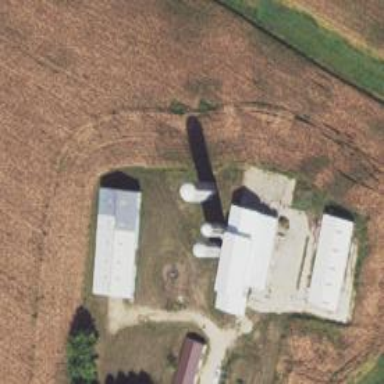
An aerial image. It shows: Silo.